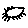
Label: sun